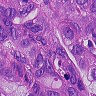
Metastatic tissue present: yes